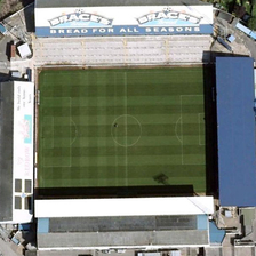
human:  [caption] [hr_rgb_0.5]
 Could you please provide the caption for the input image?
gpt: There is an ad board on the stadium stands surrounded by several buildings.

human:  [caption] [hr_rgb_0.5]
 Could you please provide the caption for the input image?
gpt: a grey item lies alone on the middle of the soccer field of this stadium where an ad is printed on its roof .

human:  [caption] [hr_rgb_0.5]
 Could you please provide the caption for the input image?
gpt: There is a billboard above one of the stands in the stadium surrounded by some buildings.

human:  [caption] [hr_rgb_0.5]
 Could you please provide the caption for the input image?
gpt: There is a billboard above a stand in the stadium, surrounded by some buildings.

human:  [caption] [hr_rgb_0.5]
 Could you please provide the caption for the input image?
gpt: there is an advertising board above one side of the grandstand in the stadium surrounded by some buildings .